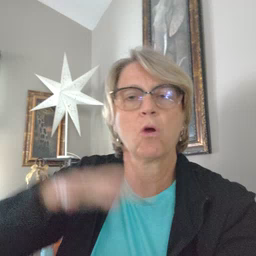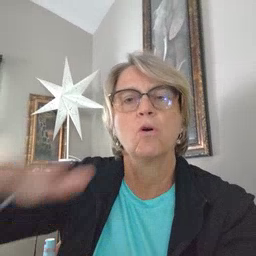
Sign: backyard